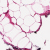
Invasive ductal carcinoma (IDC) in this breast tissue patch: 0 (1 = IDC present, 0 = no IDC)